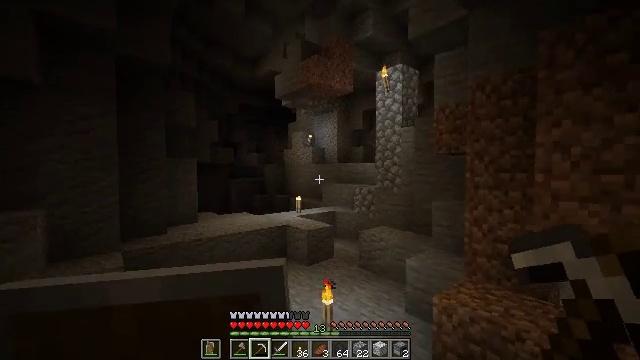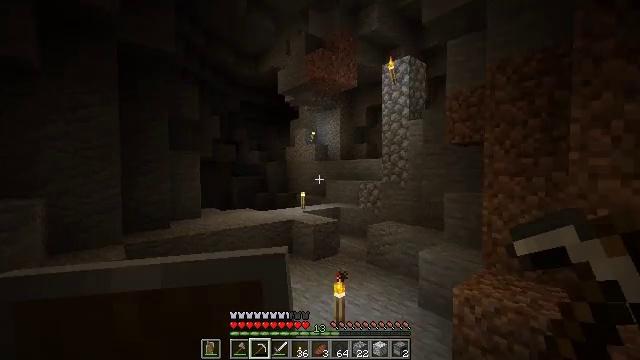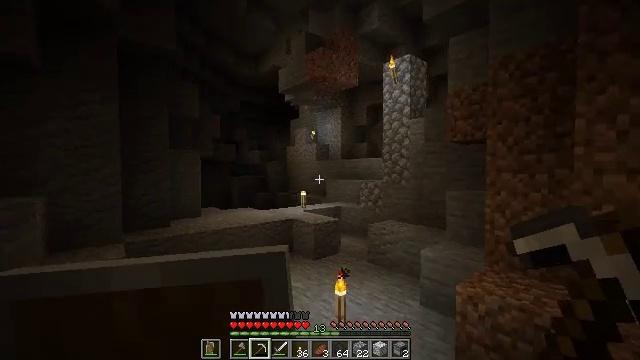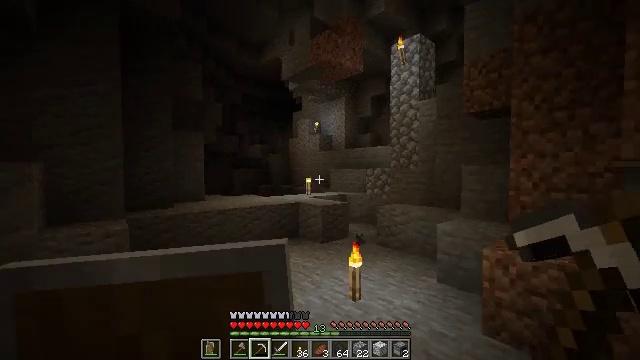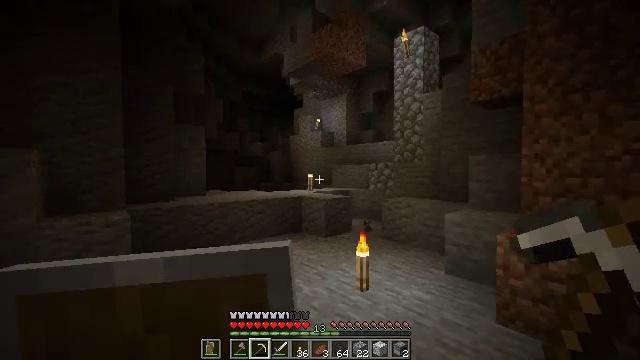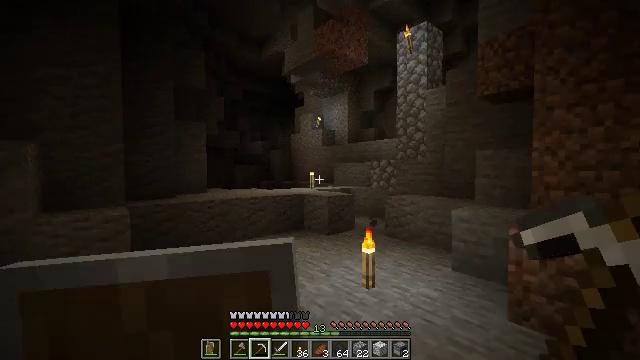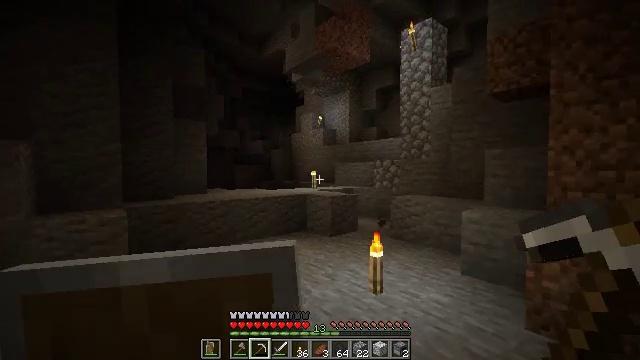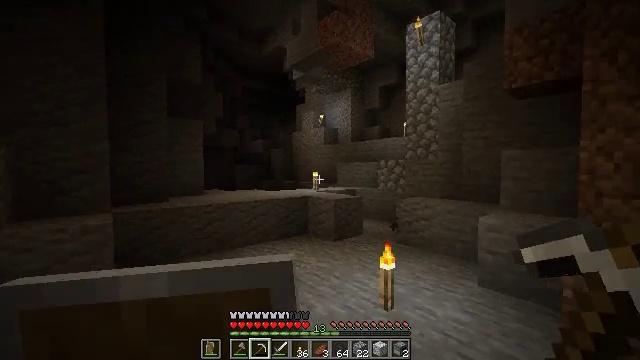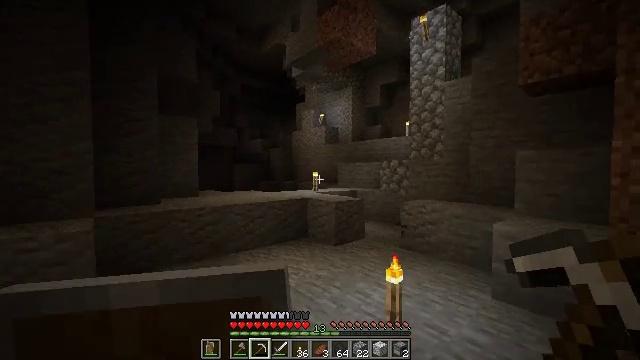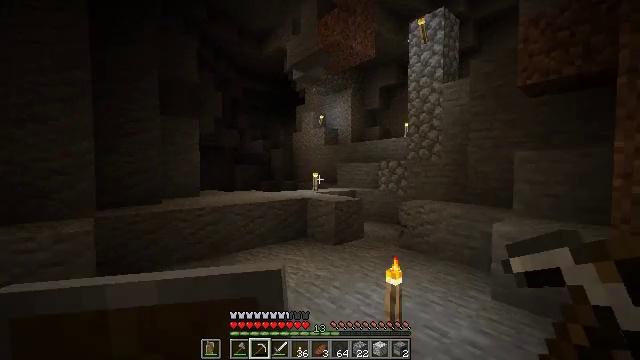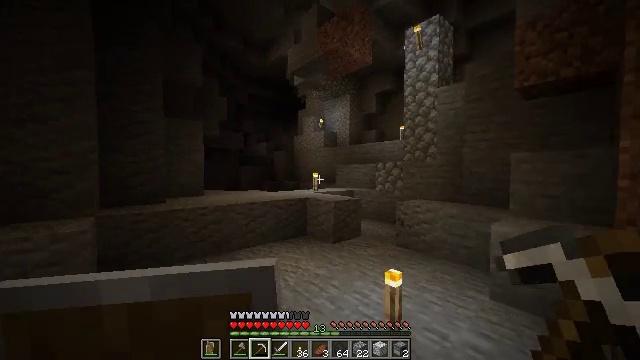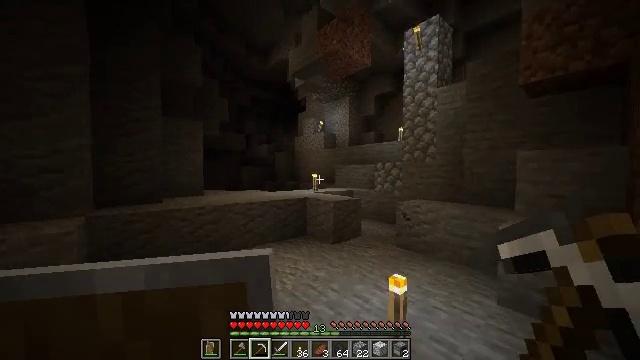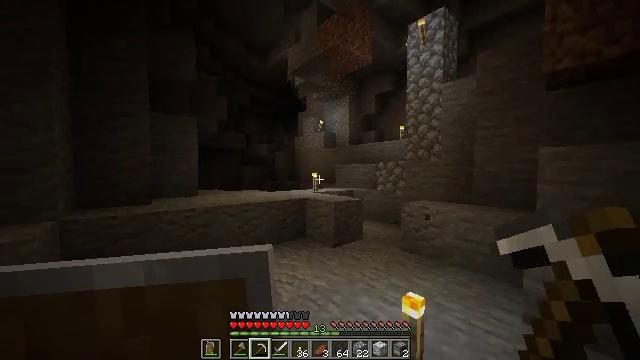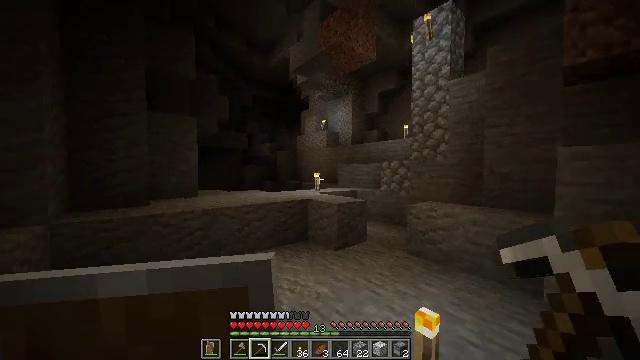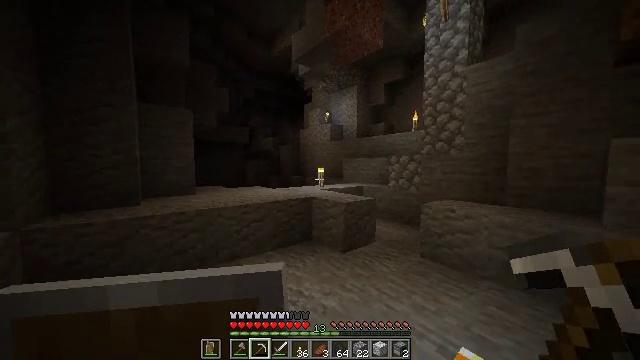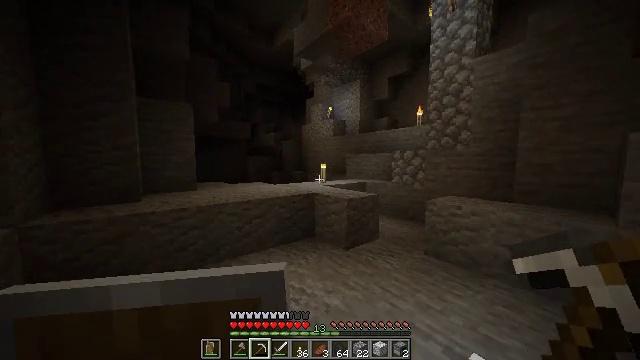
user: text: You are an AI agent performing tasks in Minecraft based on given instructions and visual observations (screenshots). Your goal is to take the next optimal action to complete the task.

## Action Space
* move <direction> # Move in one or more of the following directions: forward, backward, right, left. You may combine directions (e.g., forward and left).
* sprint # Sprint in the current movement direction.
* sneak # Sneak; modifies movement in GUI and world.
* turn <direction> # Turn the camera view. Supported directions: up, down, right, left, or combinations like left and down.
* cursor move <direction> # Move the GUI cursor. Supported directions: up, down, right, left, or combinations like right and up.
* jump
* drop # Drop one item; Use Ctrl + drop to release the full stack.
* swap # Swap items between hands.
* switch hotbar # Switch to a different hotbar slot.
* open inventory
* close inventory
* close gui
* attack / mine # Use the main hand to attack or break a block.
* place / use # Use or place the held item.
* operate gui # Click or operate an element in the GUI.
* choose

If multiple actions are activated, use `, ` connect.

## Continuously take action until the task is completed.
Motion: motion action
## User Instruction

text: Mine the white bed.
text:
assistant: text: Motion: move forward and move left
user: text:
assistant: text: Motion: move forward and move left
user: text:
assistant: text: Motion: move forward and move left
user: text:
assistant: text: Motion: move forward
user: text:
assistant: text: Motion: move forward
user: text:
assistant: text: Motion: move forward
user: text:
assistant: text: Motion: move forward
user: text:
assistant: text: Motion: move forward, sprint
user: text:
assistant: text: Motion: move forward, sprint
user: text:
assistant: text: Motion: move forward, sprint
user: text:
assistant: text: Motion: move forward, sprint
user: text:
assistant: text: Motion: move forward
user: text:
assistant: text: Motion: move forward
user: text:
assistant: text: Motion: move forward, turn down
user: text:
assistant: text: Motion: move forward, turn down
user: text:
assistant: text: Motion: move forward
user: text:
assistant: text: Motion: move forward
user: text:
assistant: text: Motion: move forward, turn down
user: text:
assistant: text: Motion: move forward, turn down
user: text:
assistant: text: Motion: move forward, turn down
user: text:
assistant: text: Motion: move forward, turn down
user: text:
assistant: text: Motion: move forward
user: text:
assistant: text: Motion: move forward, jump
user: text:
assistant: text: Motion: move forward, turn down, jump
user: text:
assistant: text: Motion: move forward, turn down, jump
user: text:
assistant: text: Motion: move forward, turn down, jump
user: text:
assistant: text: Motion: move forward, jump
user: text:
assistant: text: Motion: move forward
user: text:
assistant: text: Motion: move forward
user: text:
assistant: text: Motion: move forward, turn right